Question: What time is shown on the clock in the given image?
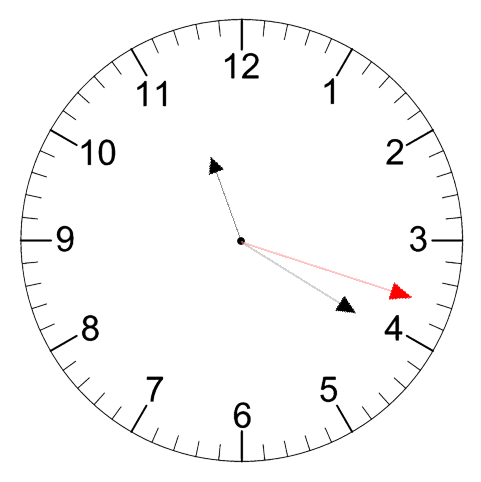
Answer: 11:20:18